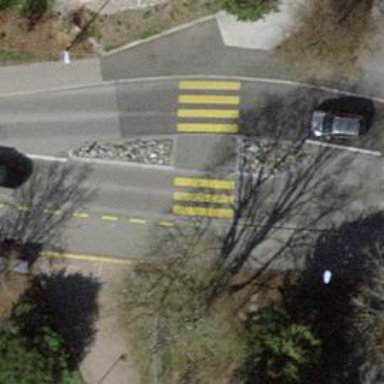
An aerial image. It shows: Zebra crossing with road island.